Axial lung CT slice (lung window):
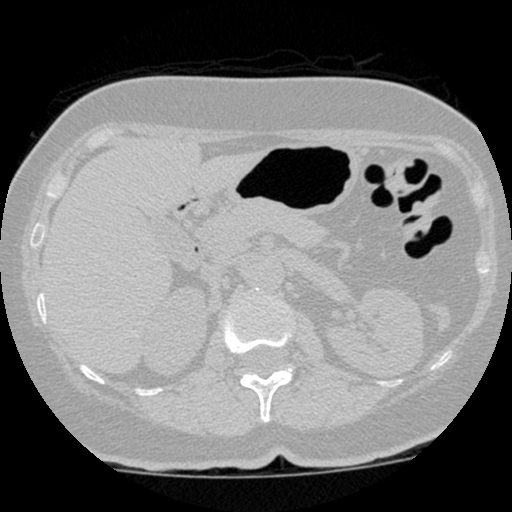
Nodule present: no